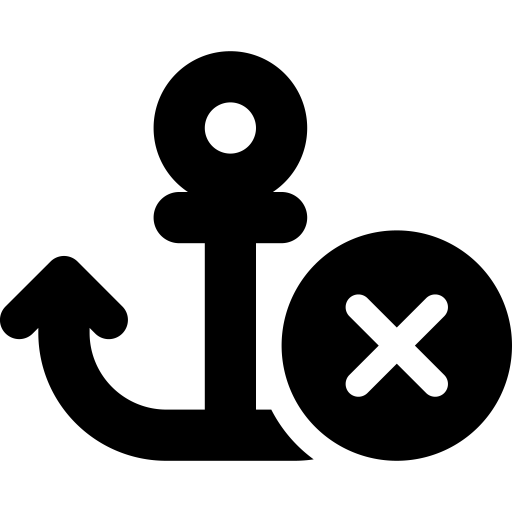
Tags: icon, FontAwesome, fa-icon, solid, anchor, circle, xmark